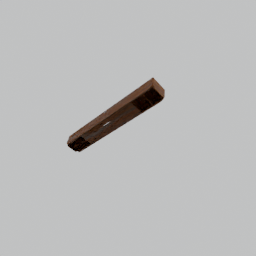
Label: furniture